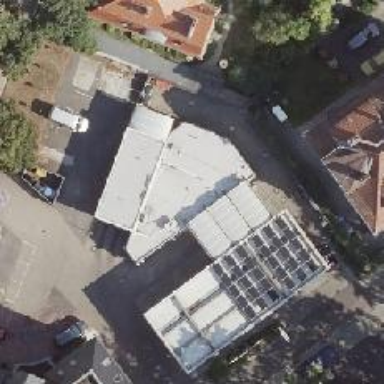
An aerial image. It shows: Fuel station.